Interaction volume radius: 5 \u00c5
Interaction volume height: 15 \u00c5
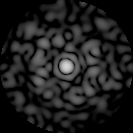
Disorder parameter: 0.8187